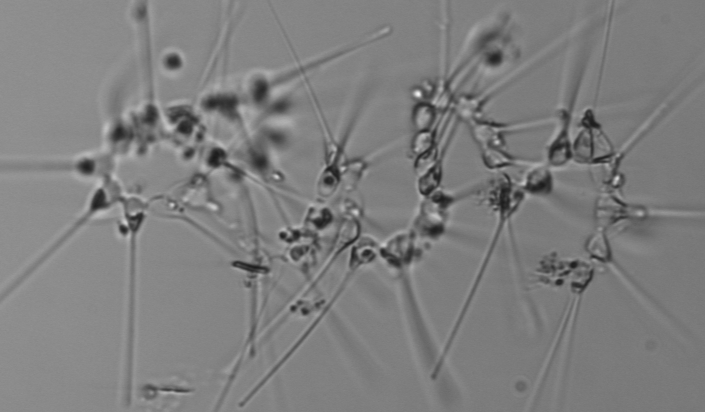
Label: Asterionellopsis_glacialis